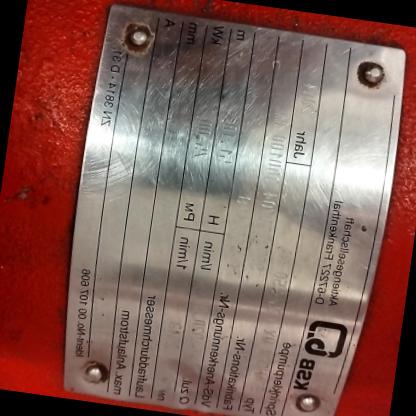
Klasa: tabliczka-znamionowa